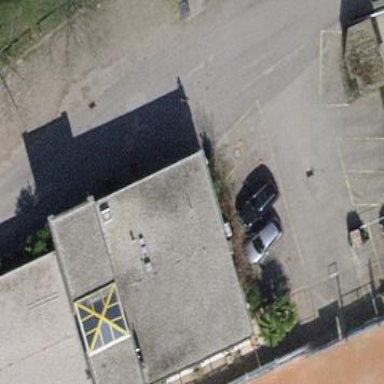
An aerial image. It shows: Parking area with surface.